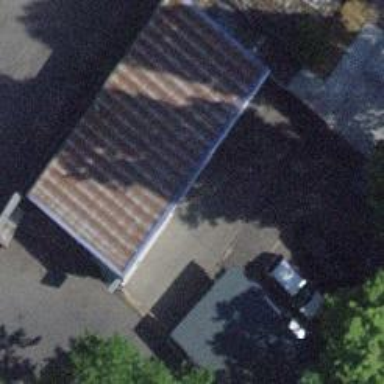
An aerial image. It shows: Car repair shop.